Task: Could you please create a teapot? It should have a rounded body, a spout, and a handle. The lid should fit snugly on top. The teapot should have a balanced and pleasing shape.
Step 156:
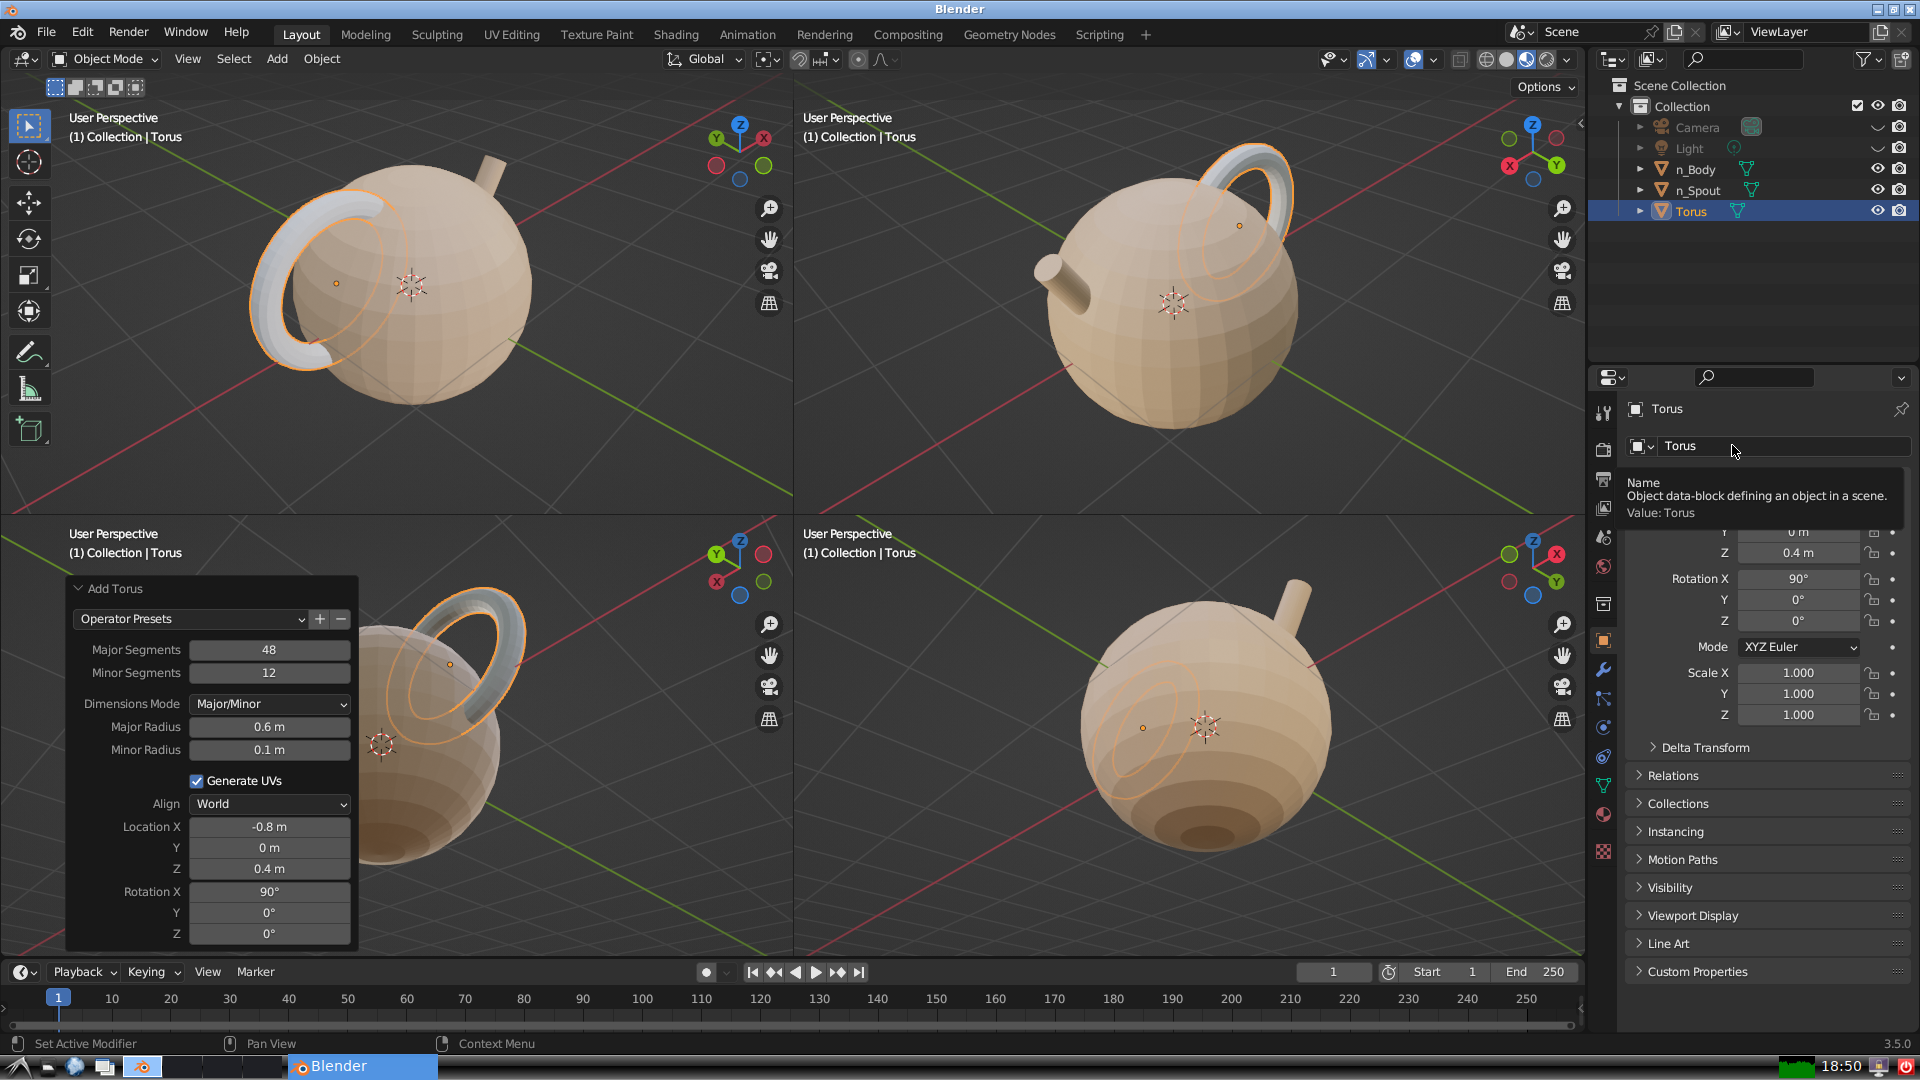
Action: click: no